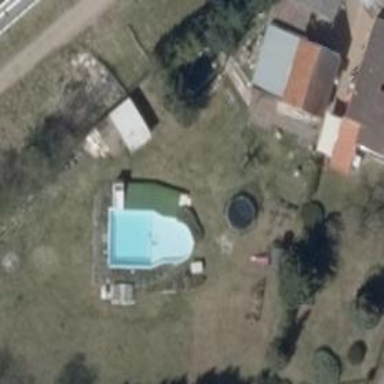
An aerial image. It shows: Swimming pool located in leisure land.